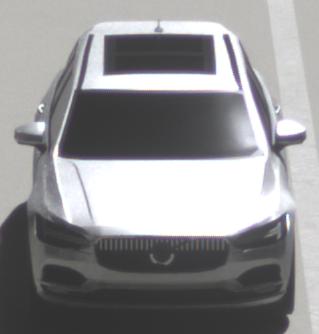
Make: Volvo
Model: V90
Detailed model: -
Model produced from: 2016
Model produced until: 2020
Doors: 5
Color: white
Road condition: dry road
Daytime: midday
Contrast: medium contrast